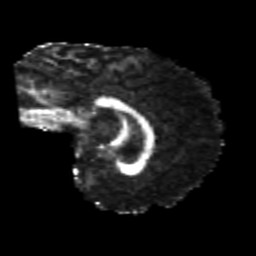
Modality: FA
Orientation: sagittal
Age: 22
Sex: male
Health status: healthy
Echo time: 0.074 s